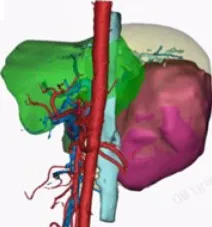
3D visualization pictures. (A-F) 3D visualization clearly reconstructed the hepatic vein, hepatic artery, portal vein, and tumor feeding artery. The 3D visualization pictures from different angles are presented.
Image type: radiology (ct)